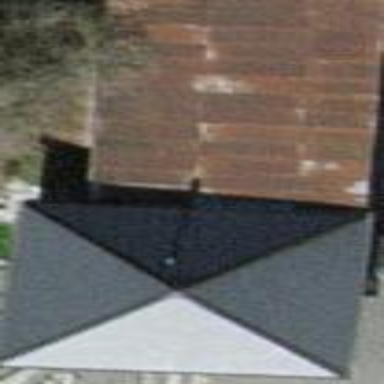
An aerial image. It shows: Hut.